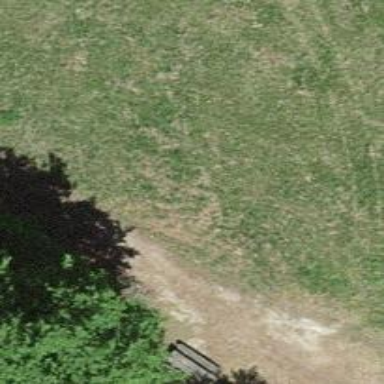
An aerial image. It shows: Path.